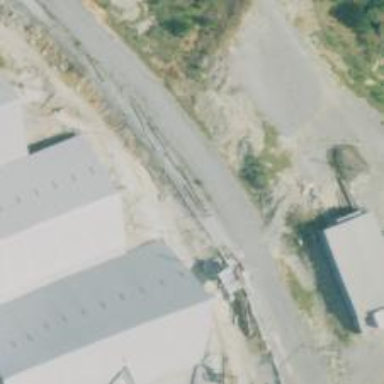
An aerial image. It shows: Abandoned railway.